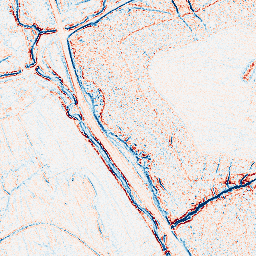
Category: edge_preserving
Decomposition family: bilateral
Decomposition parameters: d: 5
sigma_color: 50
sigma_space: 75
Upsampling method: bicubic
Upsampling parameters: scale: 2
Upsampling scale: 2